Question: Count the number of objects in the diagram.
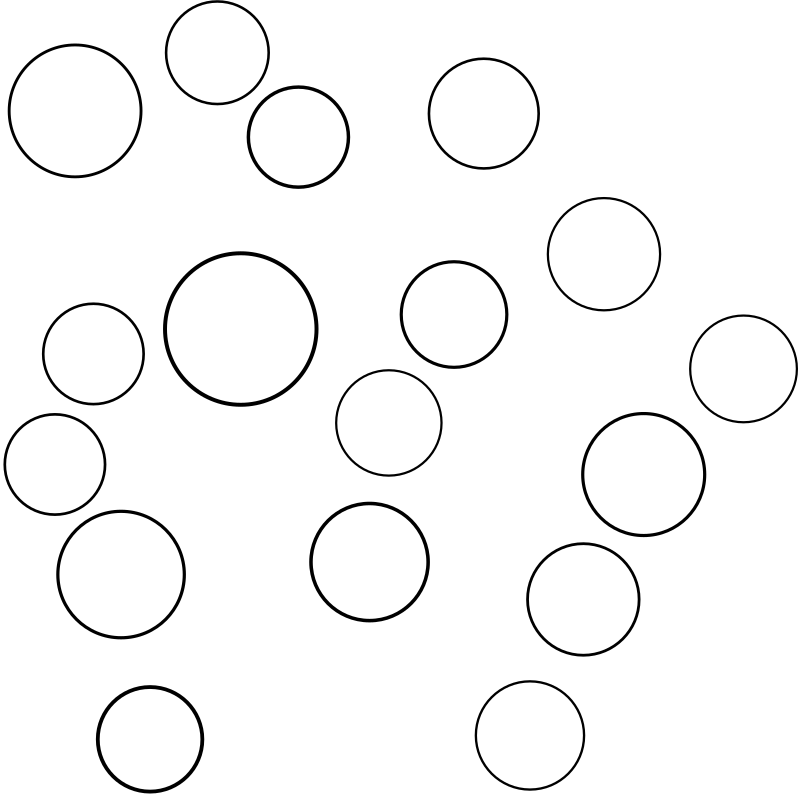
Answer: 17